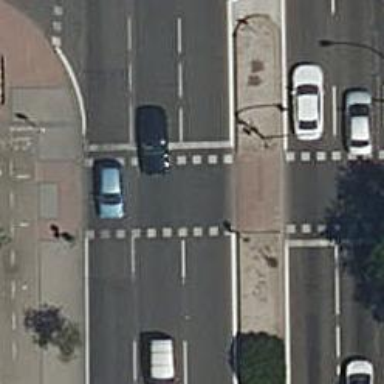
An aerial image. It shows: Crossing with traffic signals.